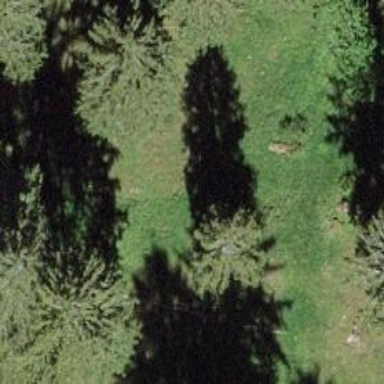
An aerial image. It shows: Beautiful tree in nature.